Question: Detect the length of the red line, where the side length of each grid on the chessboard is 0.5. The length of the red line is an integer multiple of the length of the floor tile. How long is the red line in the picture?
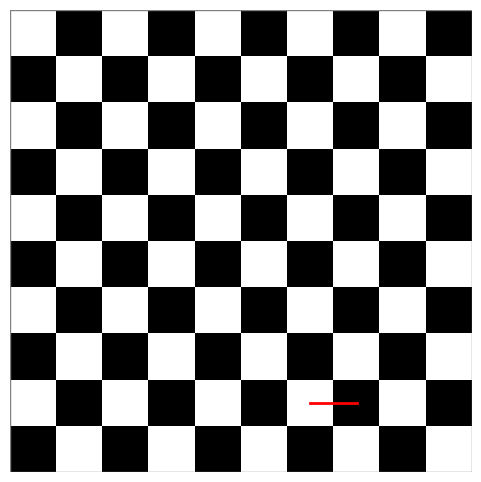
Answer: 0.5